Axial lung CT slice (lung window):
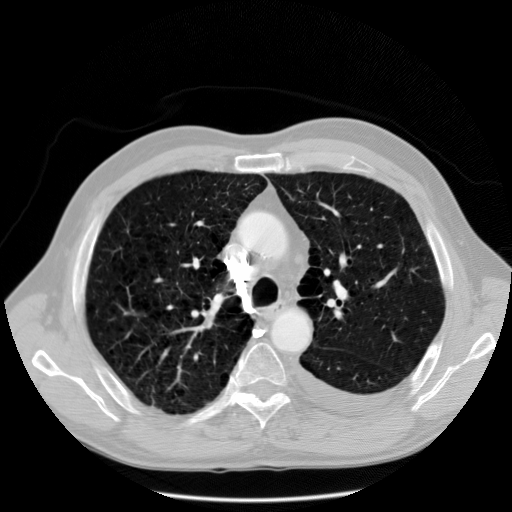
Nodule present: no